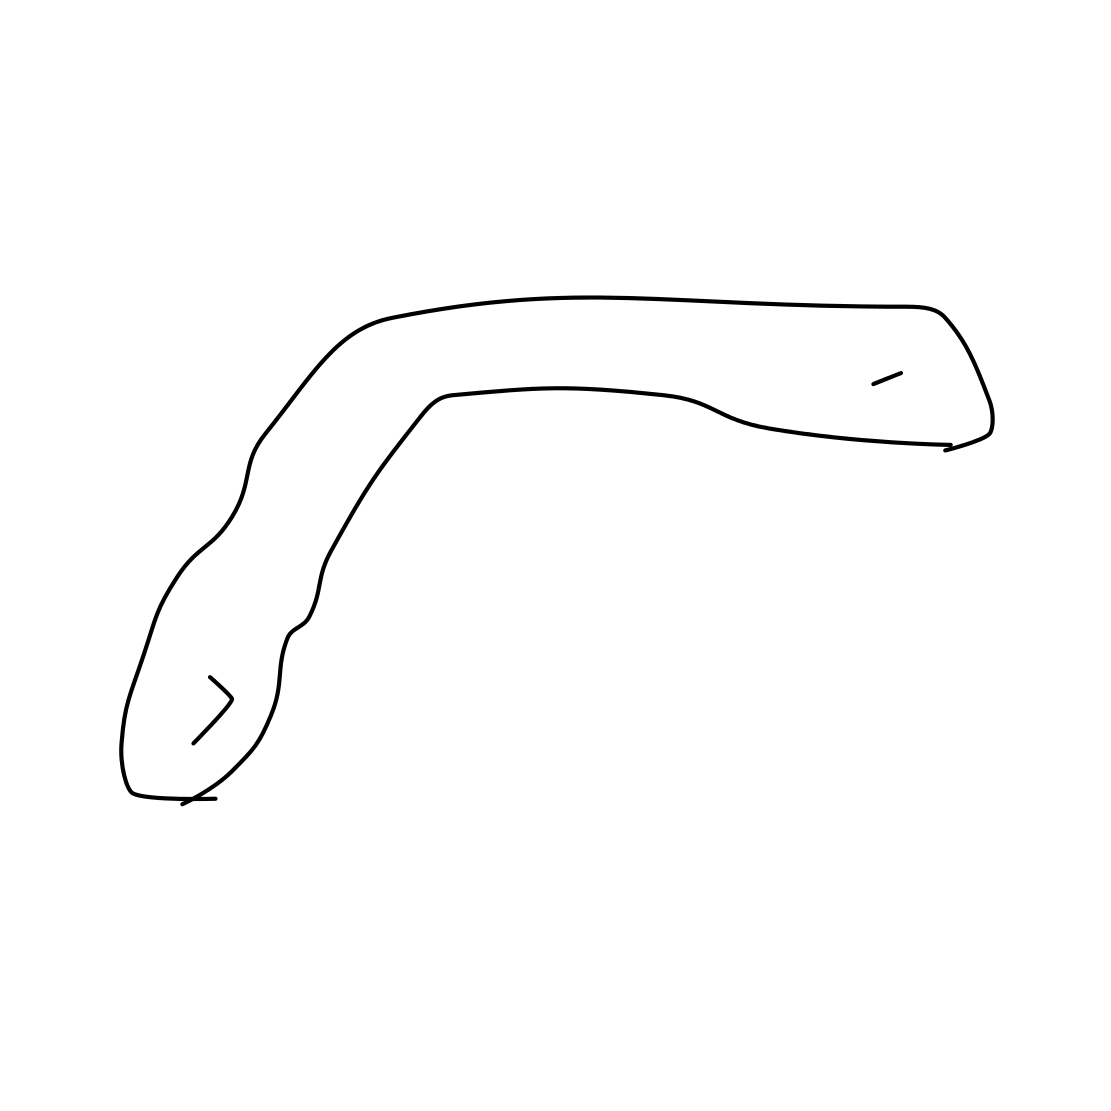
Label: boomerang